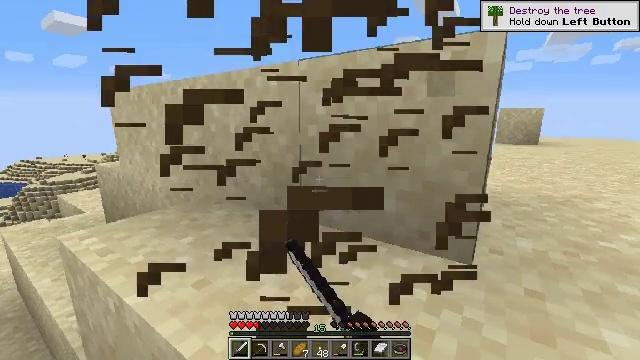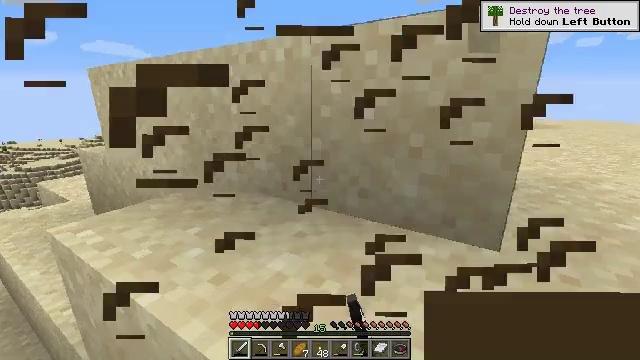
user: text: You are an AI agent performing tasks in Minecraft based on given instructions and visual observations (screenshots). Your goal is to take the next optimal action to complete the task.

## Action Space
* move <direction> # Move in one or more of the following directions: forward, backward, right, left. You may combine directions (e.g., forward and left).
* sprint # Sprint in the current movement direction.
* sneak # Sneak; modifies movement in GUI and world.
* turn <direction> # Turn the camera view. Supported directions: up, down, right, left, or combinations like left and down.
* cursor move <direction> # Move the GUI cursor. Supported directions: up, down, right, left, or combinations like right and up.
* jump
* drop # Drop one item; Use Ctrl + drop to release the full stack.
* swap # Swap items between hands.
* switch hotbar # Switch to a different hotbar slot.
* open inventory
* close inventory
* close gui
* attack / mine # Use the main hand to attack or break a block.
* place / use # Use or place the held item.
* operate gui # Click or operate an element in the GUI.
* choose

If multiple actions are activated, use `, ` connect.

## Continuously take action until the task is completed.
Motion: motion action
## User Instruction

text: Harvest the dead bush.
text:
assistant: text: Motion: move forward, turn right and down
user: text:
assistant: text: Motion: jump